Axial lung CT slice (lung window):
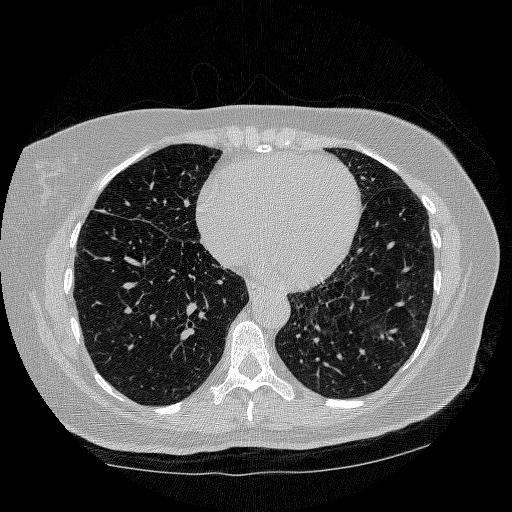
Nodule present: no